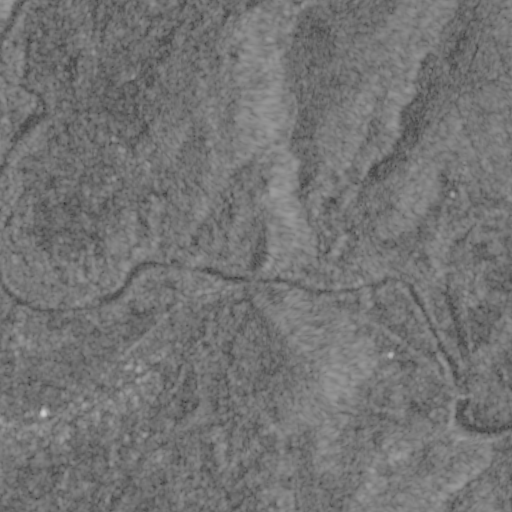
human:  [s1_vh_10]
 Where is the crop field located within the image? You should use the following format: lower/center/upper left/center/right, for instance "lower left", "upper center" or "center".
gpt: The crop field is located in the lower right of the image.
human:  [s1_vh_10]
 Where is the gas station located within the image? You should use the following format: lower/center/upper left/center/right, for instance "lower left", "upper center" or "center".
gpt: The gas station is located in the lower left of the image.
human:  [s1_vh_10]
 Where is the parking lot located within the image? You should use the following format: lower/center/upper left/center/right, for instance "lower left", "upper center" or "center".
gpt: The parking lot is located in the lower left of the image.
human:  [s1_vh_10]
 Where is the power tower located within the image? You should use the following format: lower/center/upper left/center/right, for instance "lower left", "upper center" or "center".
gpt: The power tower is located in the center right of the image.
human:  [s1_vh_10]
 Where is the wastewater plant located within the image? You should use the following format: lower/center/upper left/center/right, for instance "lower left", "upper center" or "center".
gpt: The wastewater plant is located in the lower left of the image.
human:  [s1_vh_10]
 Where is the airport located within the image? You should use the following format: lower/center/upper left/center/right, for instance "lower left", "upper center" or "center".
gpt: There is no airport in the image.

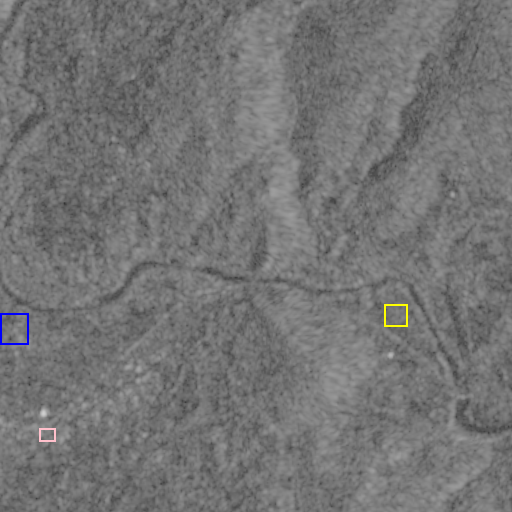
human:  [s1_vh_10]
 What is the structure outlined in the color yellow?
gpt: The structure outlined in yellow is a crop field.
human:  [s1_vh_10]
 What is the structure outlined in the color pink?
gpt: The structure outlined in pink is a parking lot.
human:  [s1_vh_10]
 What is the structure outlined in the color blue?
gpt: The structure outlined in blue is a wastewater plant.
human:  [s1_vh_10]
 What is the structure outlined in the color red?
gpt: There is no red outline.